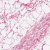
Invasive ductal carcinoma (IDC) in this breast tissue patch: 0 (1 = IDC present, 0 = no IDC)